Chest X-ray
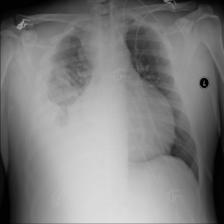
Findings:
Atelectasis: negative
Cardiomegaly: positive
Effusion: positive
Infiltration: negative
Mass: negative
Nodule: negative
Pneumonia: negative
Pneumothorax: negative
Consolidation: negative
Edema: negative
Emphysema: negative
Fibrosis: negative
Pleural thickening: negative
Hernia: negative